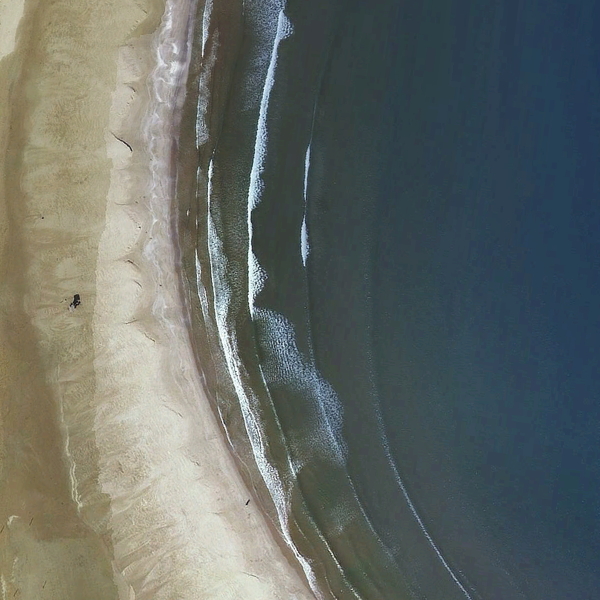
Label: Beach